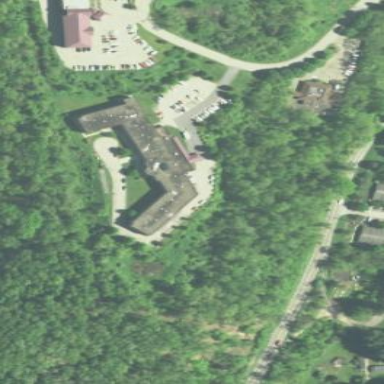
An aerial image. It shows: Building.